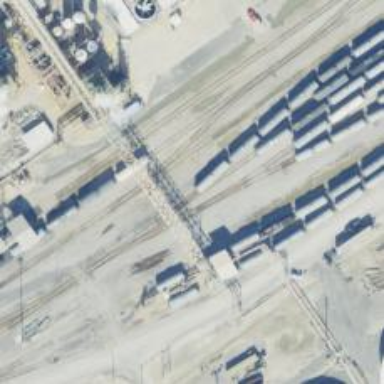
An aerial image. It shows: Railway spur service.